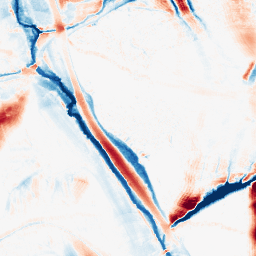
Category: morphological
Decomposition family: morphological_ellipse
Decomposition parameters: operation: average
width: 20
height: 50
Upsampling method: sinc_hamming
Upsampling parameters: scale: 4
kernel_size: 16
Upsampling scale: 4